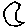
Label: moon